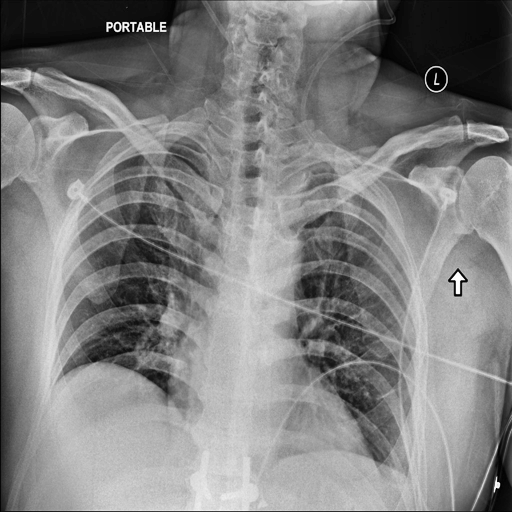
Finding: NORMAL